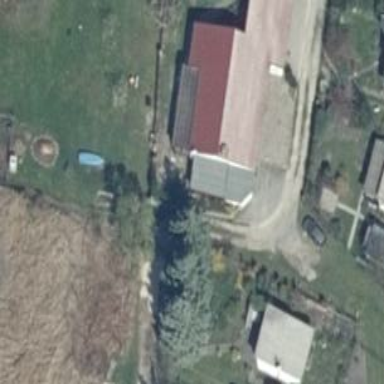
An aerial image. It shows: Detached building with skillion roof shape.